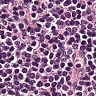
Metastatic tissue present: no